Field crop: maize
Growth stage: 2
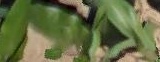
Species: maize